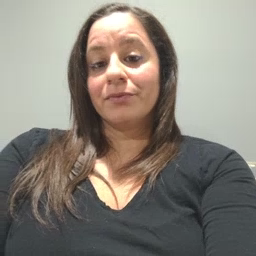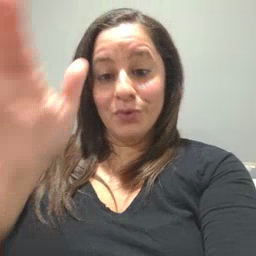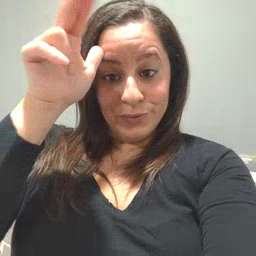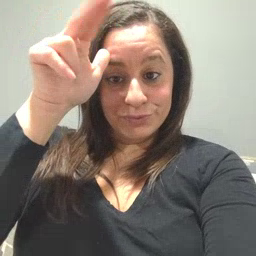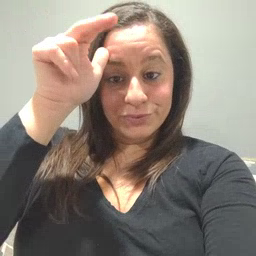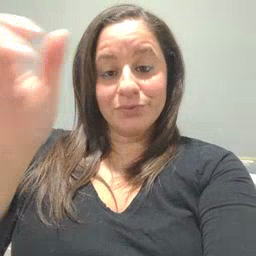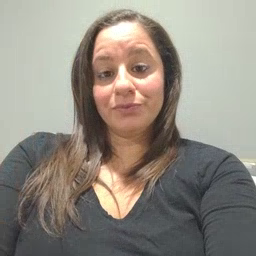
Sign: horse